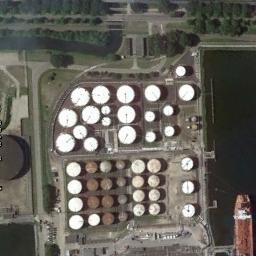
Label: storage_tank